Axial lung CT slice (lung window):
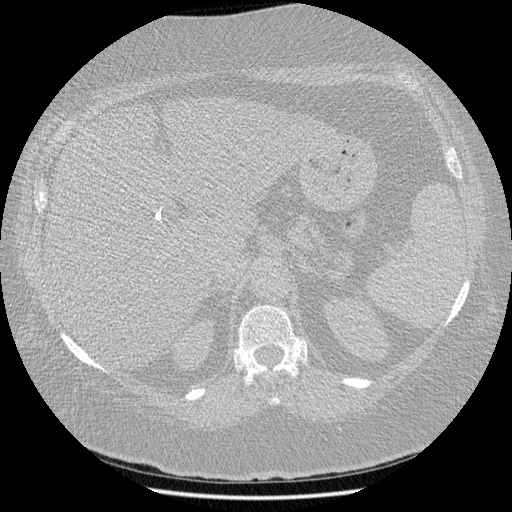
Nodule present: no